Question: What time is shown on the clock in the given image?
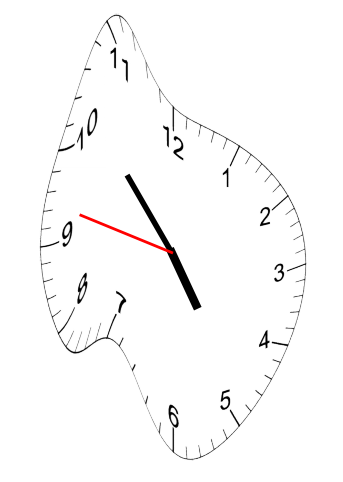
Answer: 04:52:47